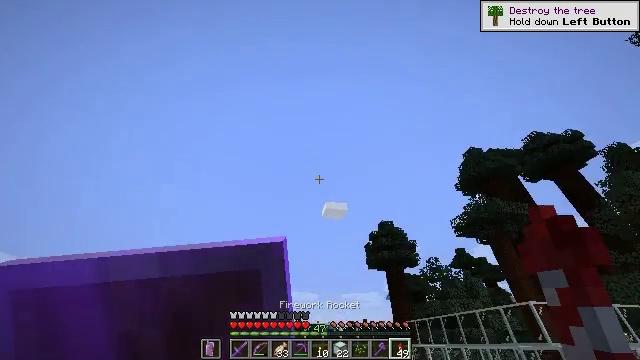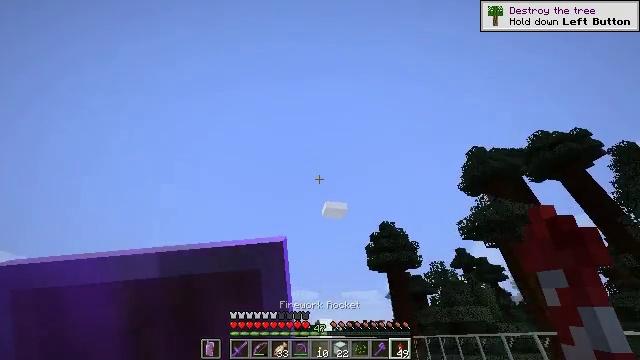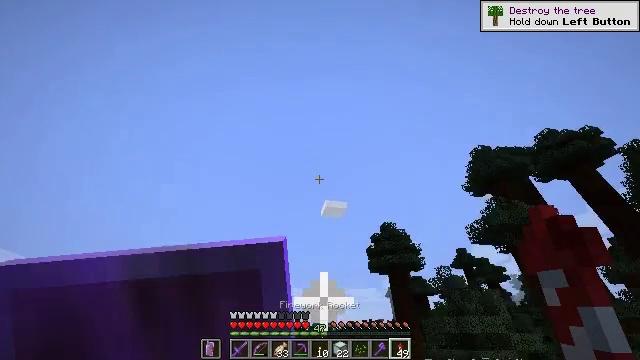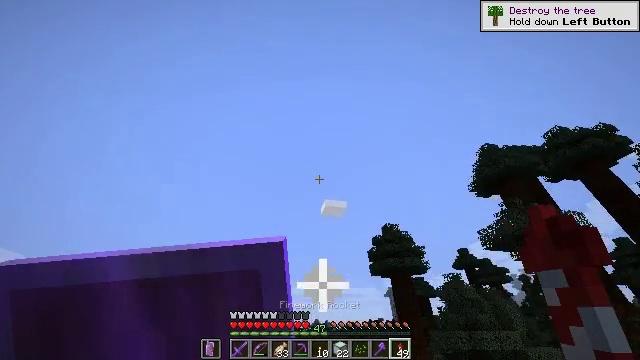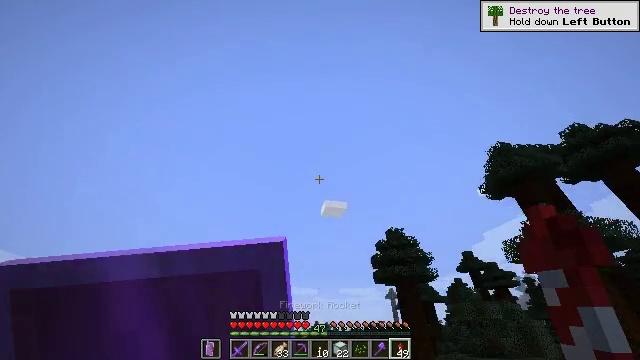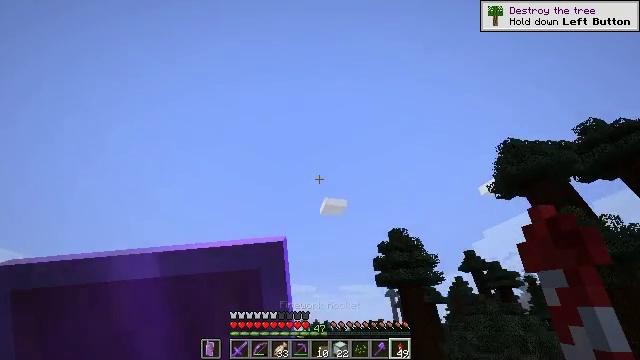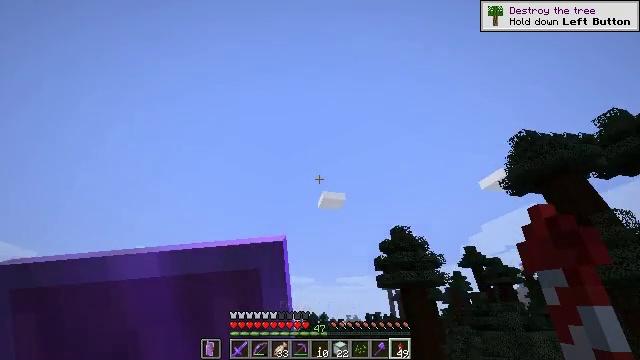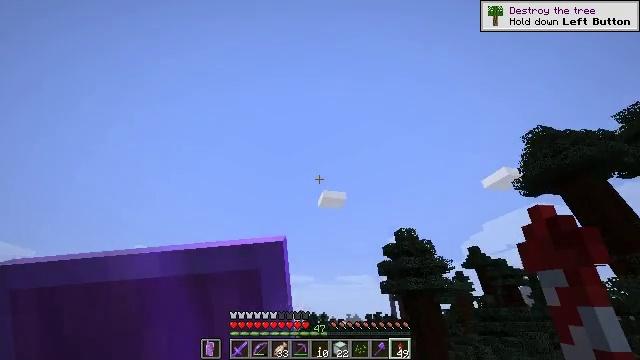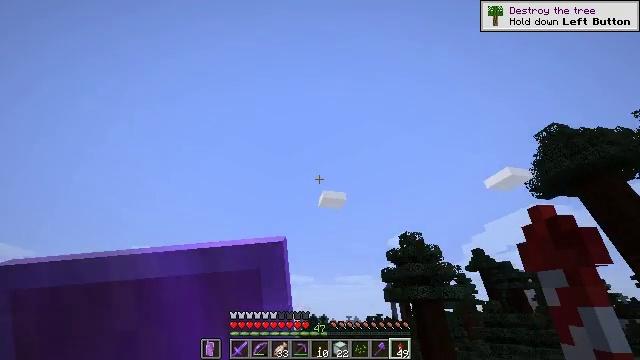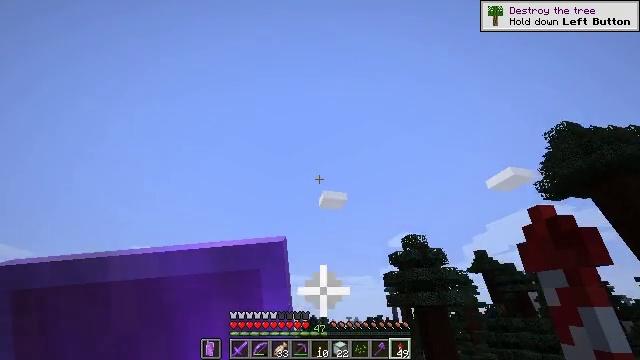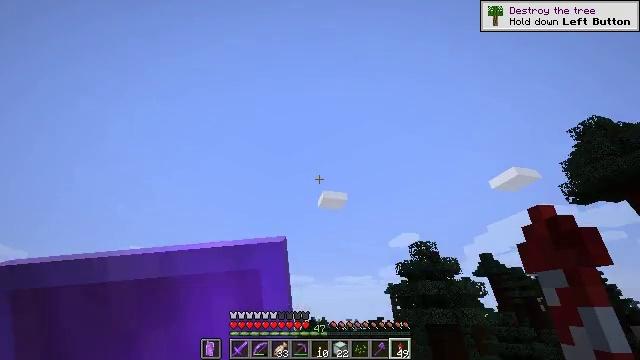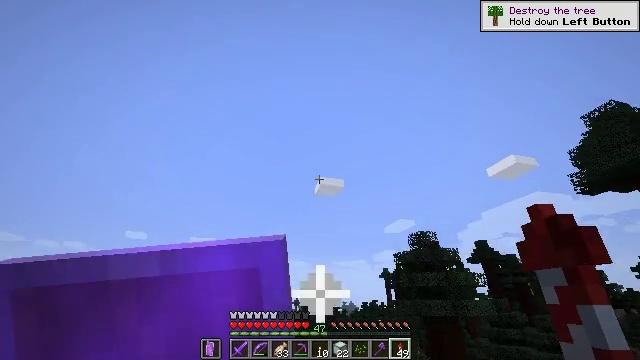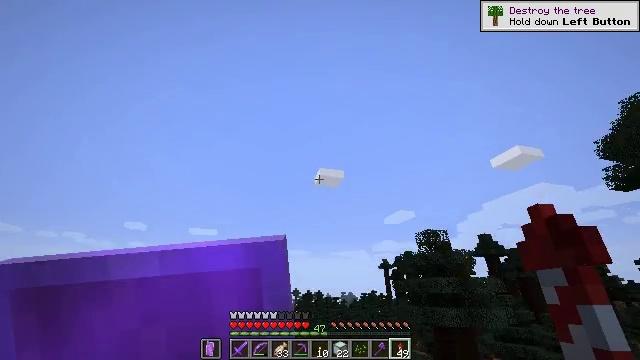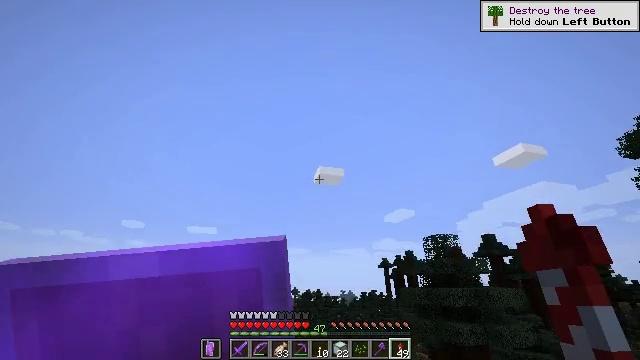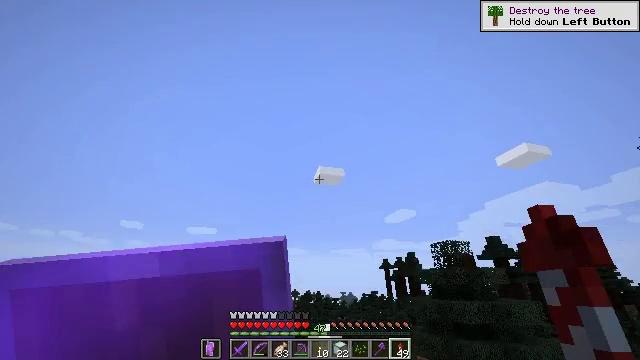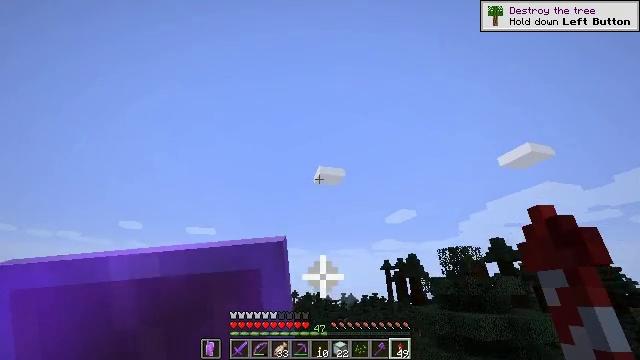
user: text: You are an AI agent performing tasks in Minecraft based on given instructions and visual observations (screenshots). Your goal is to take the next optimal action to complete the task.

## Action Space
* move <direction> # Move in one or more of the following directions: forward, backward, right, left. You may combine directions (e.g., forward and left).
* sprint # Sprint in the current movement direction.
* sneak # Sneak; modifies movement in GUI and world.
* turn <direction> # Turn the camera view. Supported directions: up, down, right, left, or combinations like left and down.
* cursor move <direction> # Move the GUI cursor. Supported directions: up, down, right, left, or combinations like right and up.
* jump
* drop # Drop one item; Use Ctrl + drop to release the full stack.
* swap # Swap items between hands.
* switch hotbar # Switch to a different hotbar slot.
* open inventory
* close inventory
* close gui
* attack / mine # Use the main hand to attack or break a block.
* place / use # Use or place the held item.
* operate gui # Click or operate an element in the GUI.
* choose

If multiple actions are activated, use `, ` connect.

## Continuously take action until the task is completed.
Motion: motion action
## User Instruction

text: Attack the ground to gather coarse dirt.
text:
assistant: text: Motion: move forward, sprint, jump
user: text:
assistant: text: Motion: move forward, sprint, jump
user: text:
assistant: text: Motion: move forward, sprint, jump
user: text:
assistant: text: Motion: move forward, sprint, jump
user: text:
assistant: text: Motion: move forward, sprint, jump
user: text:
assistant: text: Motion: move forward, sprint, turn down, jump
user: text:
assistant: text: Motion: move forward, sprint, jump
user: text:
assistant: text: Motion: move forward, sprint, jump
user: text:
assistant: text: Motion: move forward, sprint, jump
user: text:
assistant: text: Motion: move forward, sprint, jump
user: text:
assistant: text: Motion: move forward, sprint, turn down, jump
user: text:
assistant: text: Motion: move forward, sprint, turn down, jump
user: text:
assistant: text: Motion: move forward, sprint, jump
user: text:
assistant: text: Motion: move forward, sprint, jump
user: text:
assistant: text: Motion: move forward, sprint, jump
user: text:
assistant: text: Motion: move forward, sprint, jump
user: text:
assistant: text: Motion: move forward, sprint, turn left and down, jump
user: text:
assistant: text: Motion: move forward, sprint, turn left and down, jump
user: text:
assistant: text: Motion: move forward, sprint, turn left and down, jump
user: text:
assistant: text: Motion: move forward, sprint, jump
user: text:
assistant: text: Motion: move forward, sprint, jump
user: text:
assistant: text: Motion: move forward, sprint, turn left, jump
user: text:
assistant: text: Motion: move forward, sprint, turn left and down, jump
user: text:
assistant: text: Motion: move forward, sprint, jump
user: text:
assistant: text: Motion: move forward, sprint, jump
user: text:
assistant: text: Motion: move forward, sprint, jump
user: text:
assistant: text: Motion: move forward, sprint, jump
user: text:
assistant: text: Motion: move forward, sprint, turn left and down
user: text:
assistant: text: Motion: move forward, sprint, turn left and down
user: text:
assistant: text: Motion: move forward, sprint